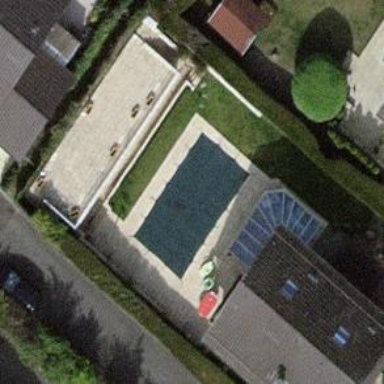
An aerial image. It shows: Swimming pool located in leisure land.